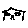
Label: house